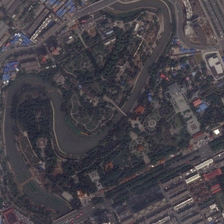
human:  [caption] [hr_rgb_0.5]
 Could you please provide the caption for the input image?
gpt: an s river traverses the park which is in the downtown .

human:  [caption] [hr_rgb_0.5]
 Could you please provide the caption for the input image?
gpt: there are some blue roof buildings and apartment buildings as well as a road enclose the park with a river passing through .

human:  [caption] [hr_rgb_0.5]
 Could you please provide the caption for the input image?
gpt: a curved river passes through this green park with several bridges span it .

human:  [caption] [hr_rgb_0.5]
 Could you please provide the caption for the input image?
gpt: the river is across the park surrounded by dense houses .

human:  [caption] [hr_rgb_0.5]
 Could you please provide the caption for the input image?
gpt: many buildings are around a park with many green trees and a curved river .